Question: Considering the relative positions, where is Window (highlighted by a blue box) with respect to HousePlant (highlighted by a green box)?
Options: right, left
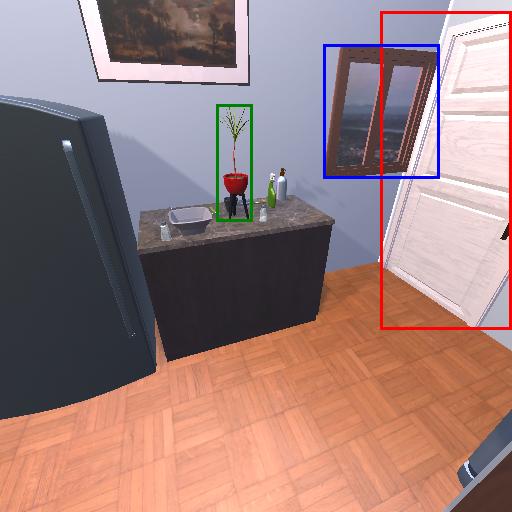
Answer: right